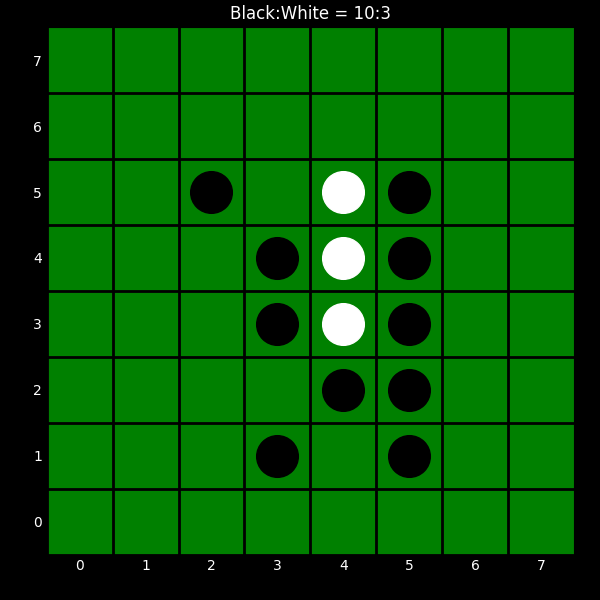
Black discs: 10
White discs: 3